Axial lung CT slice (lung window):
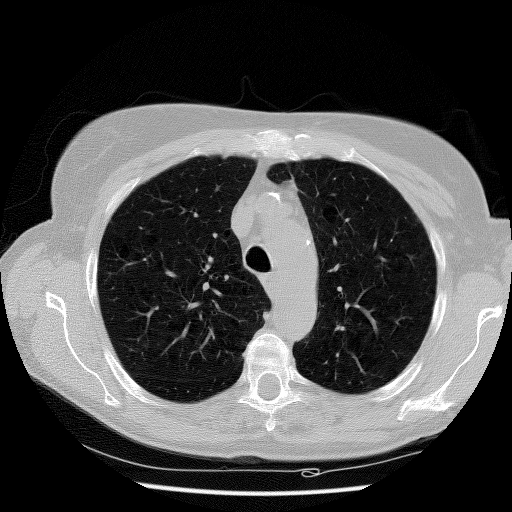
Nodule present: no